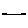
Label: line